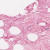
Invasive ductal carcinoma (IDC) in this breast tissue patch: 0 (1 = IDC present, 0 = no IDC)